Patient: sex M, age 42
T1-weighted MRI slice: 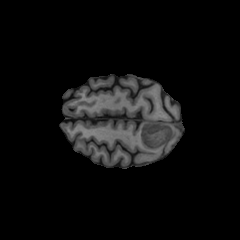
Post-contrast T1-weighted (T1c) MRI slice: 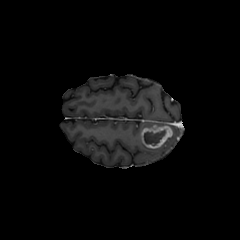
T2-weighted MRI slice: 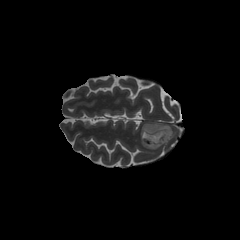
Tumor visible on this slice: yes
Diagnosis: Glioblastoma, IDH-wildtype
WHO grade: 4